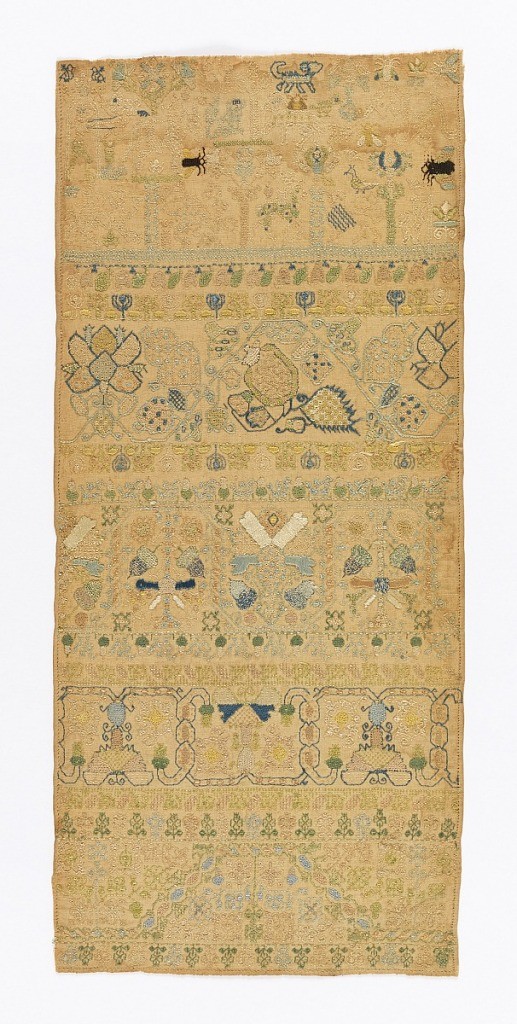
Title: Sampler
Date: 17th century
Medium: silk embroidery on linen foundation Technique: embroidered in running, double running, stem, satin, eyelet and buttonhole stitches on plain weave foundation
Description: Bands of pattern with isolated motifs at bottom.